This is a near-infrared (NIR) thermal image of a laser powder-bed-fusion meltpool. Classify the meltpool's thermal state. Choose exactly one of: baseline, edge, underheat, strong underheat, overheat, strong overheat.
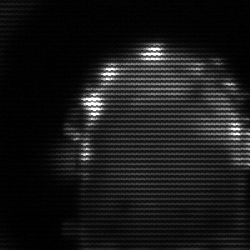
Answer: baseline